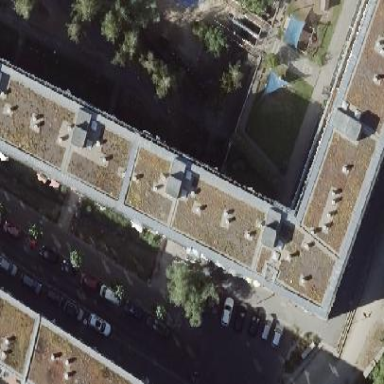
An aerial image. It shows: The image shows part of apartment building.